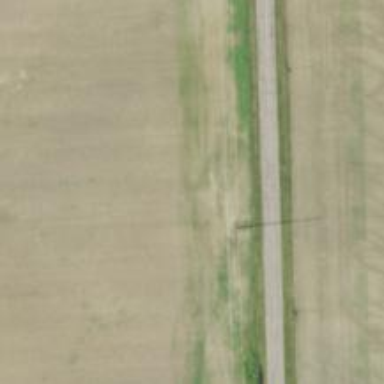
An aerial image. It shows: Power pole.